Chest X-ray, PA view. Patient: 47 years old, sex M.
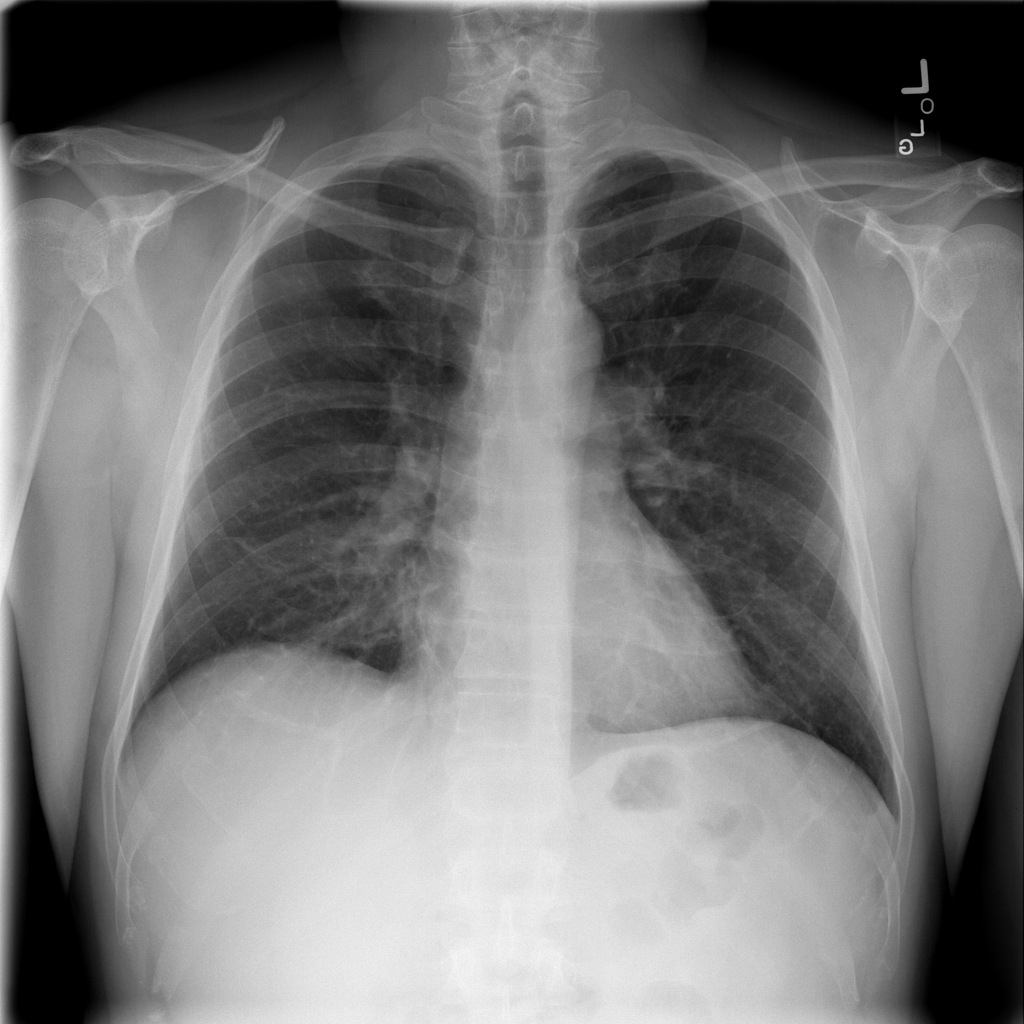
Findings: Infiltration